Aerial crown-view tile of a tropical tree (Barro Colorado Island, Panama), acquired 20240813:
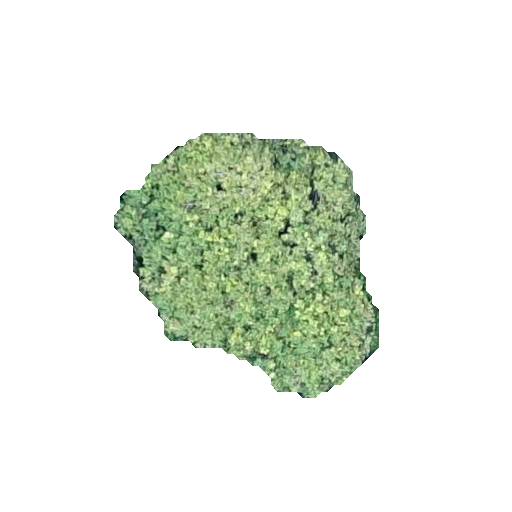
Species: Protium stevensonii
GBIF accepted scientific name: Tetragastris panamensis
Crown area: 74.253 m²